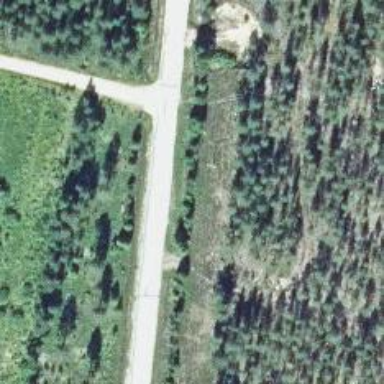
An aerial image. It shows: Simple road.